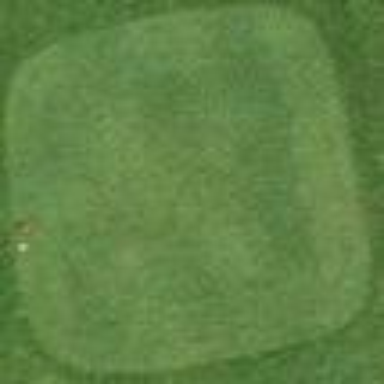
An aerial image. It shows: Grass area designated as golf tee.